Interaction volume radius: 5 \u00c5
Interaction volume height: 30 \u00c5
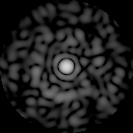
Disorder parameter: 0.8238